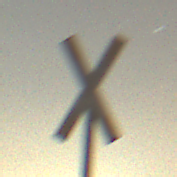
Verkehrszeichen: Andreaskreuz
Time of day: Night
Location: Outdoor (Nature)
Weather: Clear
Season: NotSpecified
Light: Natural